Question: Hey Guys i have 1 More Problem . i want to take Screenshot with timer its works but it only take 1 screenshot after that it give me error i dont know what to do here is my CODE
i will show u error also
'''
private static void GetScreenShot()
{
Bitmap bitmap = new Bitmap(Screen.PrimaryScreen.Bounds.Width, Screen.PrimaryScreen.Bounds.Height);
Graphics graphics = Graphics.FromImage(bitmap as Image);
graphics.CopyFromScreen(0, 0, 0, 0, bitmap.Size);
bitmap.Save("screenshot.jpeg", ImageFormat.Jpeg);
}
private void timer1_Tick(object sender, EventArgs e)
{
GetScreenShot();
email.Send("HAMMAD");
MessageBox.Show("DONE");
}
'''

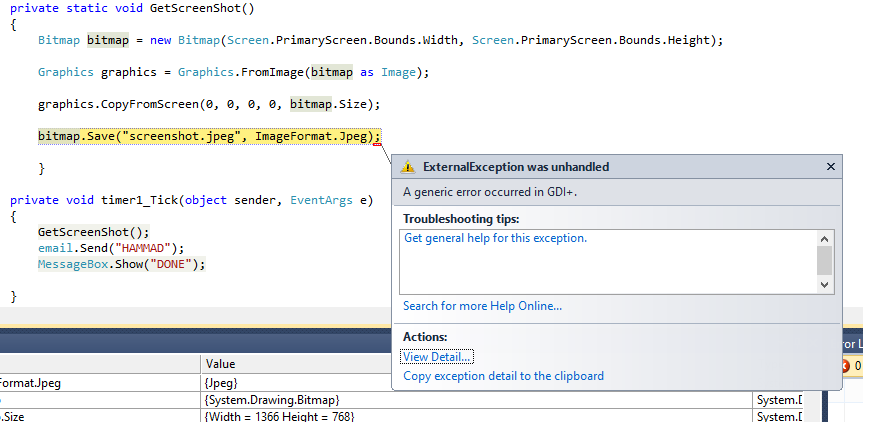
Answer: Make a counter and then assign counter value to the filename.
'Bitmap' parent class 'Image' implements 'IDisposable' interface so you could enclose the 'Bitmap' class declaration within 'using block' to make sure its disposal.
'Graphics' class implements 'IDisposable' interface so you could enclose the 'Graphics' class declaration within 'using block' to make sure its disposal.
Try This:
'''
int counter = 0;
private void timer1_Tick(object sender, EventArgs e)
{
counter =counter+1;
GetScreenShot(counter);
email.Send("HAMMAD");
MessageBox.Show("DONE");
}
private static void GetScreenShot(int counter)
{
using(Bitmap bitmap = new Bitmap(Screen.PrimaryScreen.Bounds.Width,
Screen.PrimaryScreen.Bounds.Height))
{
using(Graphics graphics = Graphics.FromImage(bitmap as Image))
{
graphics.CopyFromScreen(0, 0, 0, 0, bitmap.Size);
}
bitmap.Save("screenshot"+counter+".jpeg", ImageFormat.Jpeg);
}
}
'''
for sending proper screenshot in email try this:
'''
private void timer1_Tick(object sender, EventArgs e)
{
counter =counter+1;
GetScreenShot(counter);
email.Send("screenshot"+counter+".jpeg");
MessageBox.Show("DONE");
}
'''